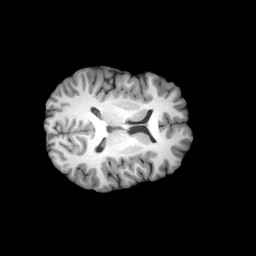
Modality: T1w
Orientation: axial